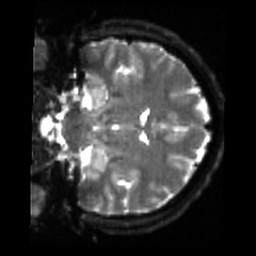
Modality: sbref
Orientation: coronal
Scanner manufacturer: siemens
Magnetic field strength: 3 T
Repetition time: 4 s
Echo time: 0.0594 s